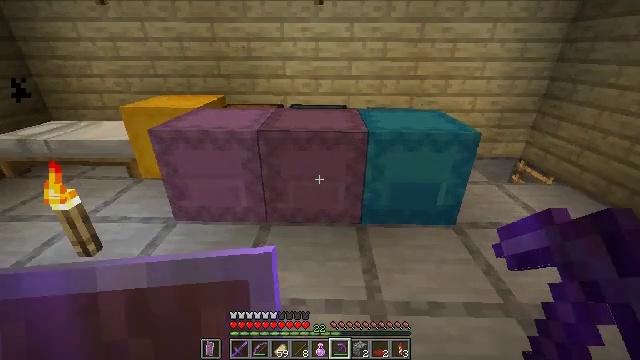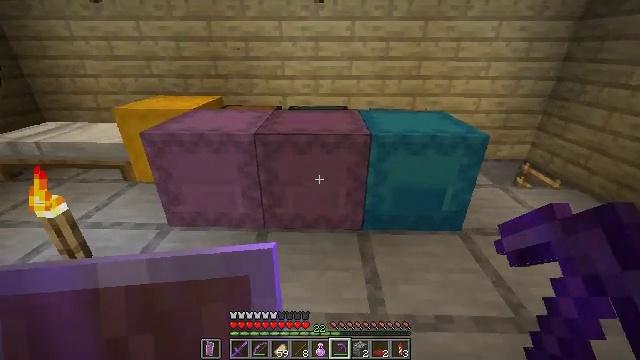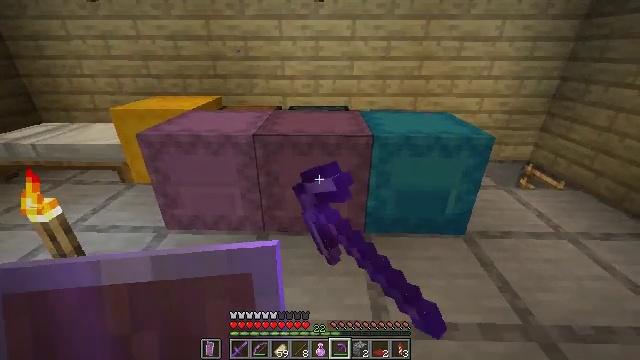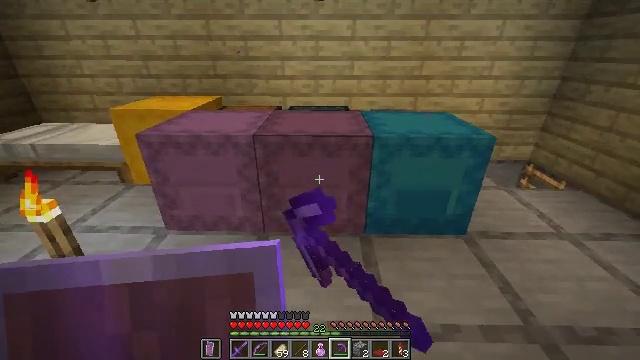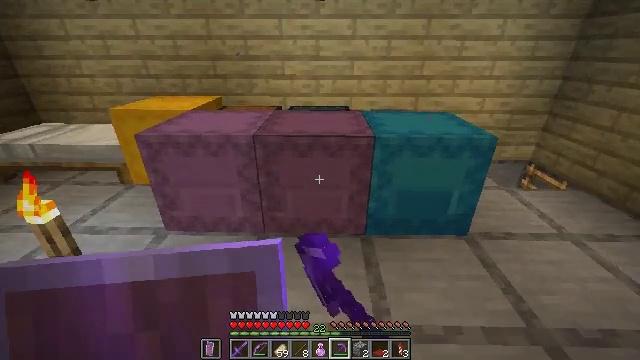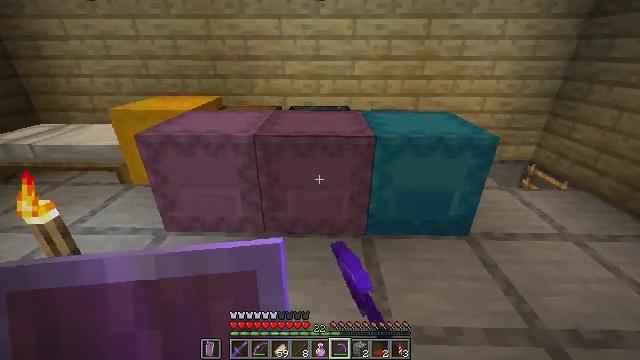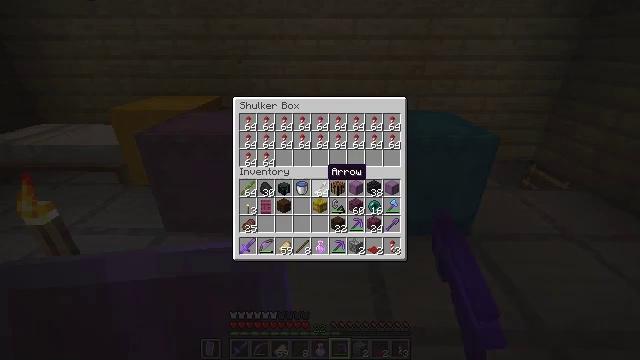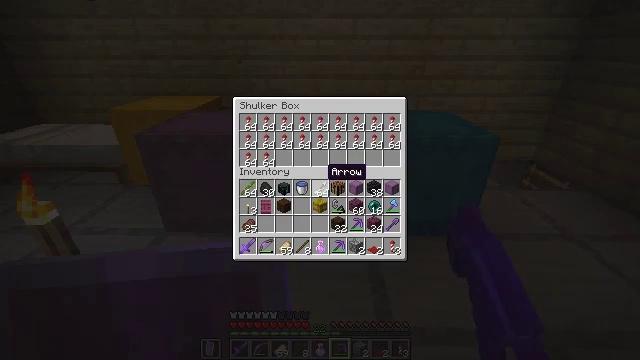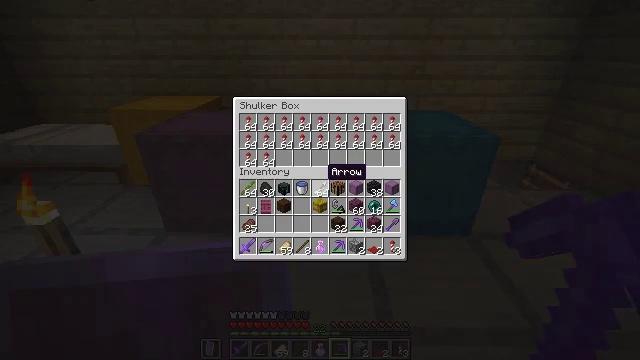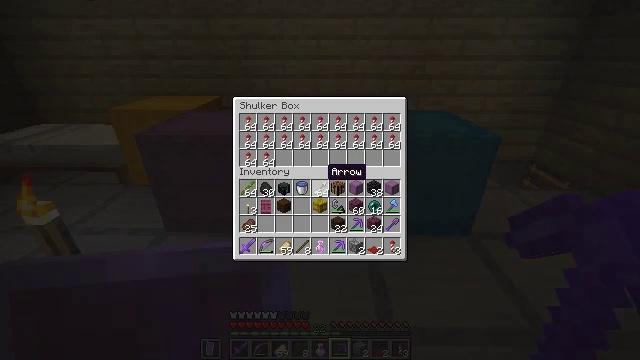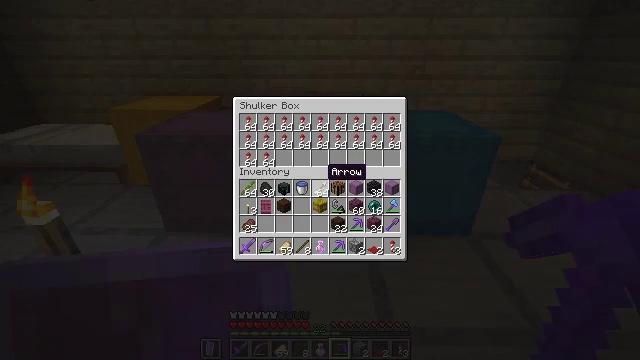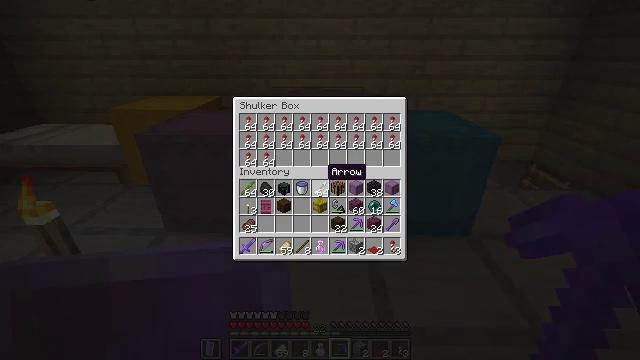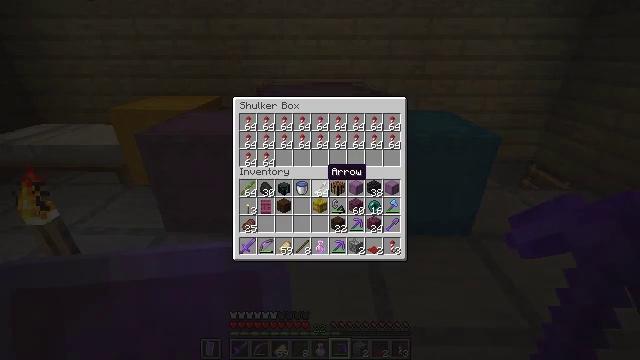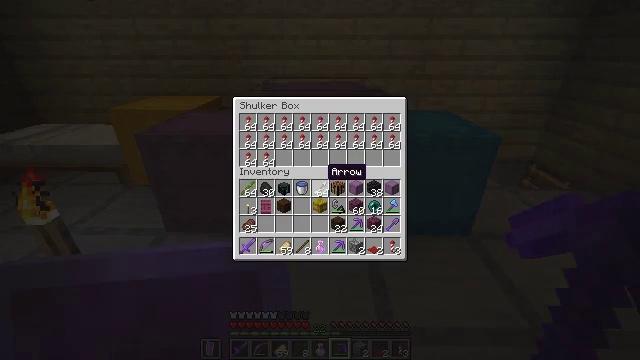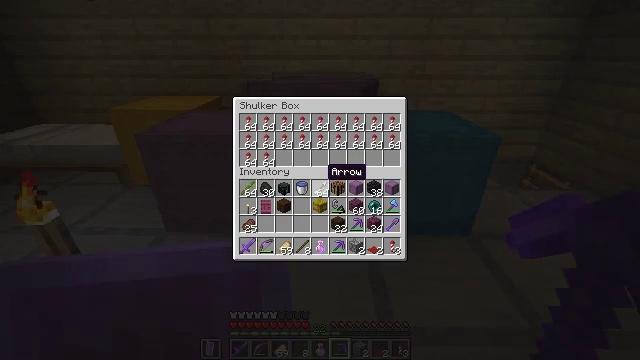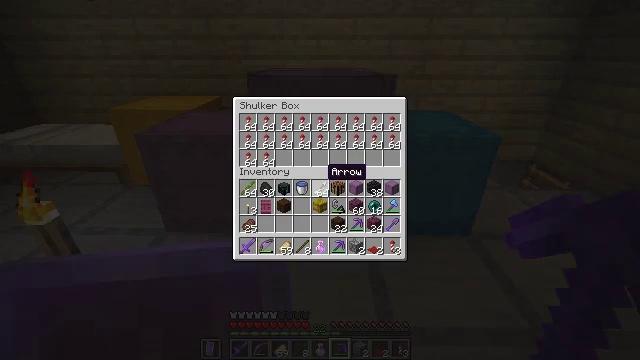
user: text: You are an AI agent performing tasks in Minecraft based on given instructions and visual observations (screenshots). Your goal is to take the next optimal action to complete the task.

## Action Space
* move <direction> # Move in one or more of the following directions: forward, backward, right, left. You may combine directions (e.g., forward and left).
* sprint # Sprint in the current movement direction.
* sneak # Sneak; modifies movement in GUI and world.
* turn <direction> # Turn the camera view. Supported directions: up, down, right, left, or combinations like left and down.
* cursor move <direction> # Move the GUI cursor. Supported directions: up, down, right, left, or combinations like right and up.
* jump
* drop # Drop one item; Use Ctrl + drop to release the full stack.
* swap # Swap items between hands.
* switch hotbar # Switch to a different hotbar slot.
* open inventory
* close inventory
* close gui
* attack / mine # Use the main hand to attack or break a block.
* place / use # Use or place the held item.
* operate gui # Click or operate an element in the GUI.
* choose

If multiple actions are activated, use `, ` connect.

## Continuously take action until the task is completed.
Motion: motion action
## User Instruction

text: Collect spruce leaves for landscaping.
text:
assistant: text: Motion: use / place
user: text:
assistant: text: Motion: use / place
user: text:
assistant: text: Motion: use / place
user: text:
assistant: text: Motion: no_op
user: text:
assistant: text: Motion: no_op
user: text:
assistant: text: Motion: no_op
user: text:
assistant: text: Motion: no_op
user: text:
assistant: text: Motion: no_op
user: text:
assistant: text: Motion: no_op
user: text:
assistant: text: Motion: no_op
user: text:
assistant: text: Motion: no_op
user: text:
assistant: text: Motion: no_op
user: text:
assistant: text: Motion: no_op
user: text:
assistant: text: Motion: no_op
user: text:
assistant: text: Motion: no_op
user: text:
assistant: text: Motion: no_op
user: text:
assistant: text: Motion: no_op
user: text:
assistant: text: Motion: no_op
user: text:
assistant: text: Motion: no_op
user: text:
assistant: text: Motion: turn left
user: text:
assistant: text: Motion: turn left and up
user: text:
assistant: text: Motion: turn left and up
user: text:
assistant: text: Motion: no_op
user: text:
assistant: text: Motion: no_op
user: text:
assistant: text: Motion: no_op
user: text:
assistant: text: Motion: no_op
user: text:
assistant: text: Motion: no_op
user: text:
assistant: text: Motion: use / place
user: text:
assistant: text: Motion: use / place
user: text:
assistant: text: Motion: use / place